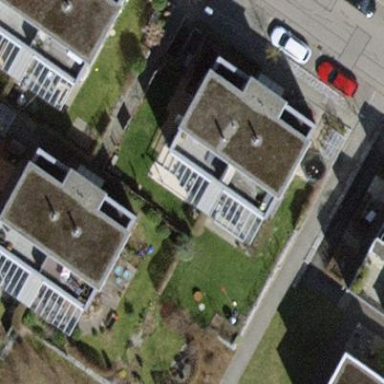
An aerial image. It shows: Building with flat roof.